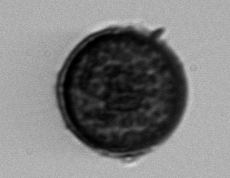
Label: Coscinodiscus